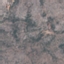
Land use / land cover: HerbaceousVegetation